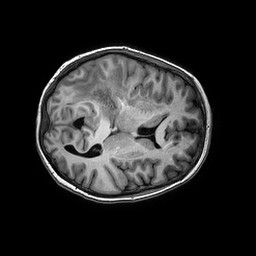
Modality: T1w
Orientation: axial
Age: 70
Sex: female
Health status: ill
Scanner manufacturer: philips
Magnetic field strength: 3 T
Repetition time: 0.006579 s
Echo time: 0.002955 s